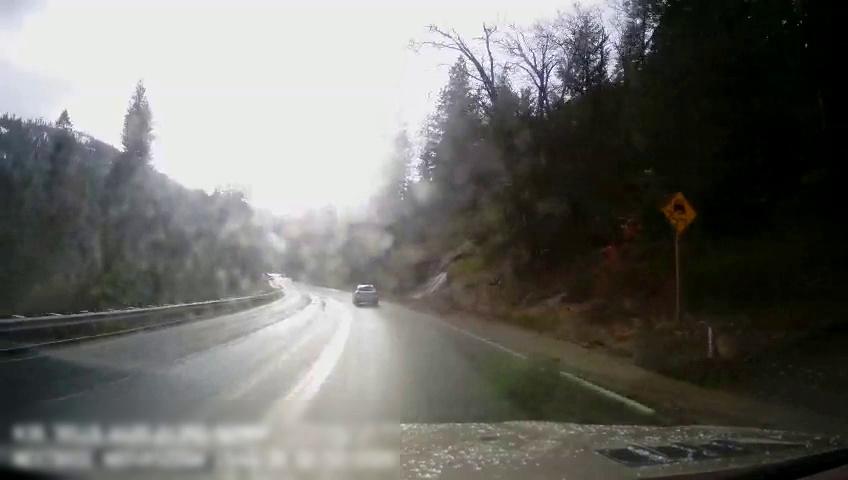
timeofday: Day
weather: Sunny
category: Drivable Space
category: Vehicles | SUV
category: Lanes | Alternate Lane
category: Lanes | Opposite Lane
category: Traffic | Signs